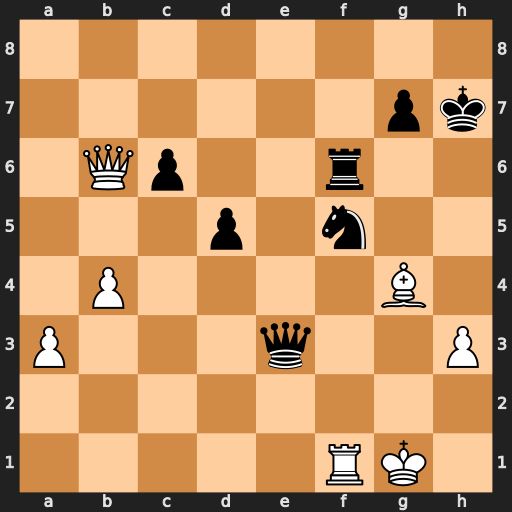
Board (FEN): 8/6pk/1Qp2r2/3p1n2/1P4B1/P3q2P/8/5RK1
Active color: w
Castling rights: -
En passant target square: -
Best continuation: Qxe3 Nxe3 Rxf6